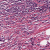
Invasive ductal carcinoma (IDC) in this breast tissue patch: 0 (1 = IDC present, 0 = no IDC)